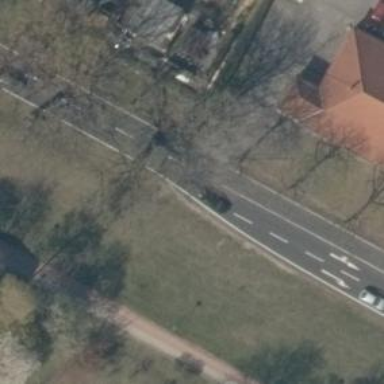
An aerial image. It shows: Secondary road with asphalt surface.